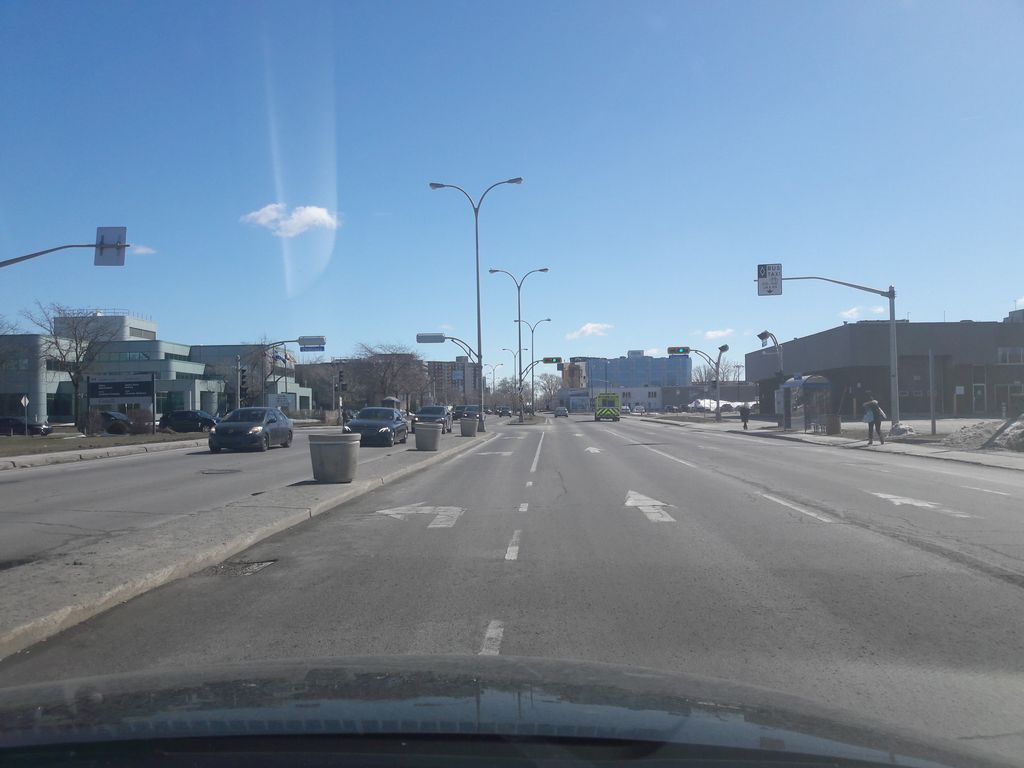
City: montreal